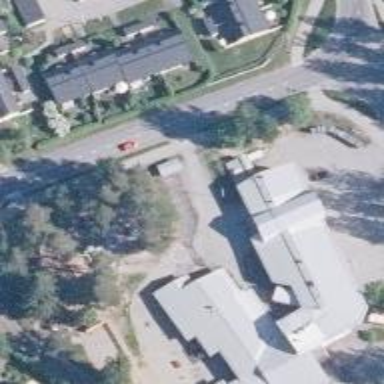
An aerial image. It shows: Public building.